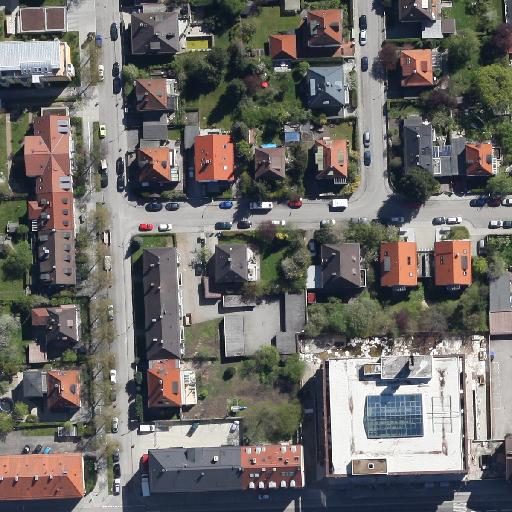
Referring expression: bikeway